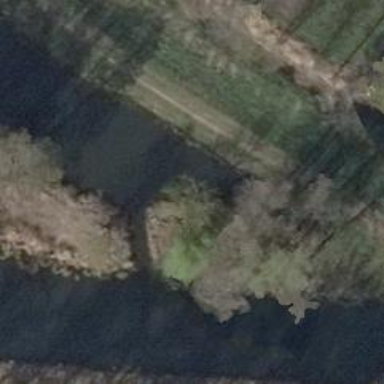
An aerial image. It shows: Canal.